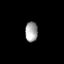
Tissue: lung
Cell type: Fibroblasts
Senescence score: 0.5433
Nuclear area (px): 249
Mean DAPI intensity: 160.627